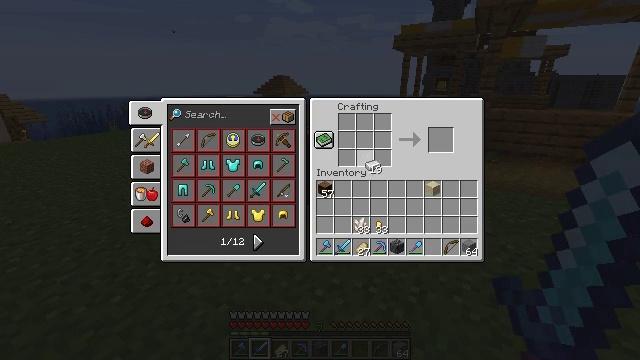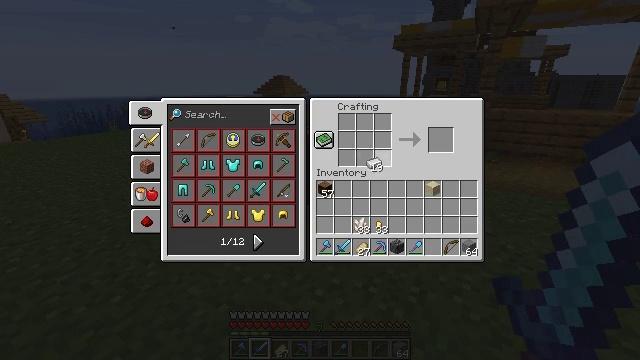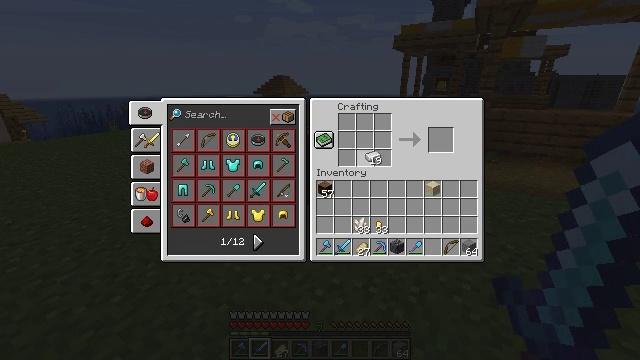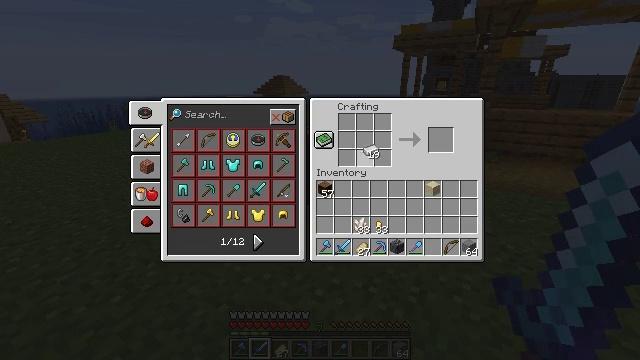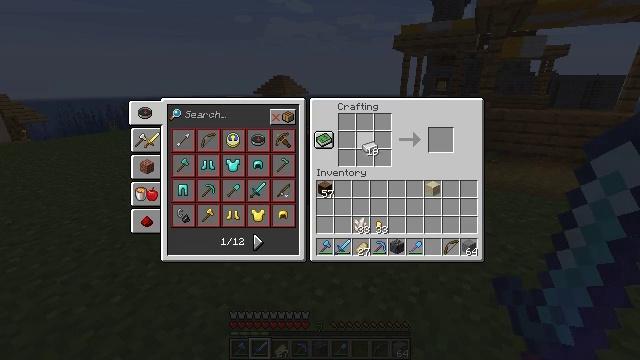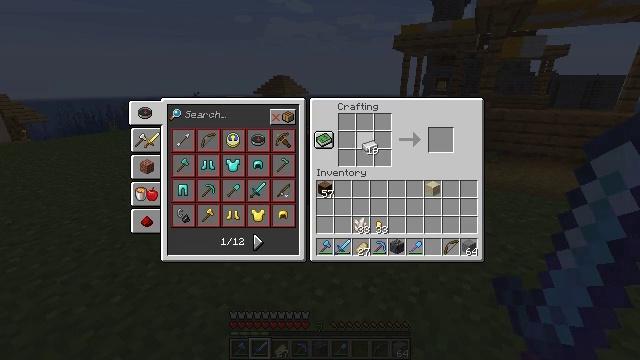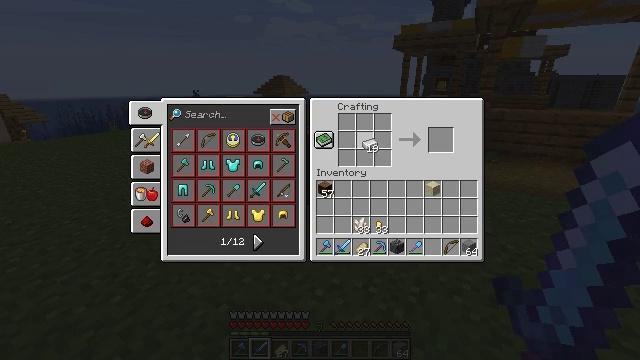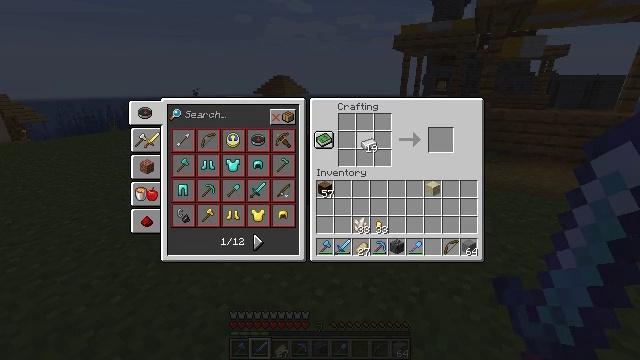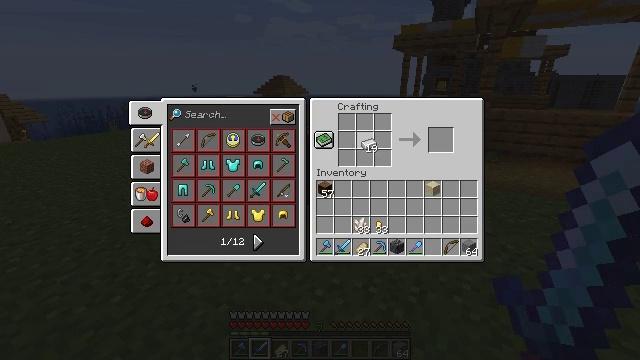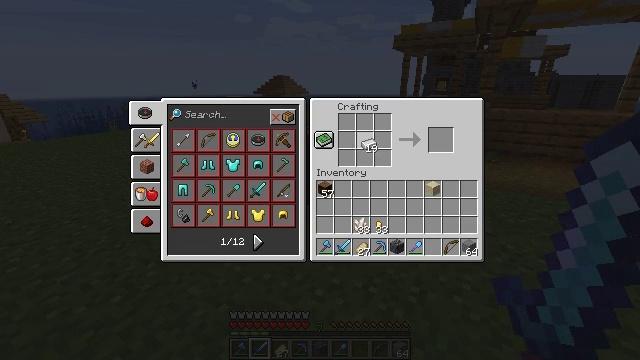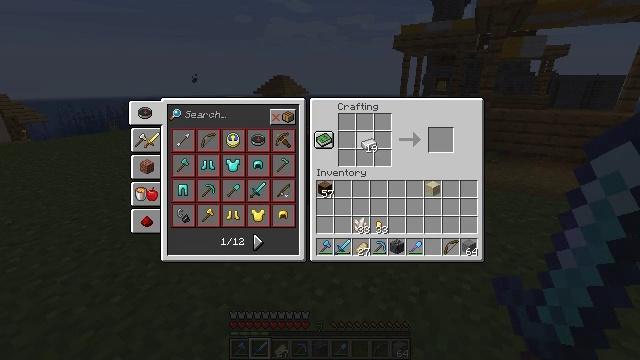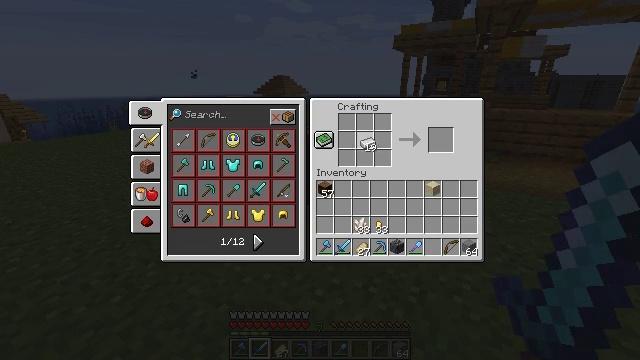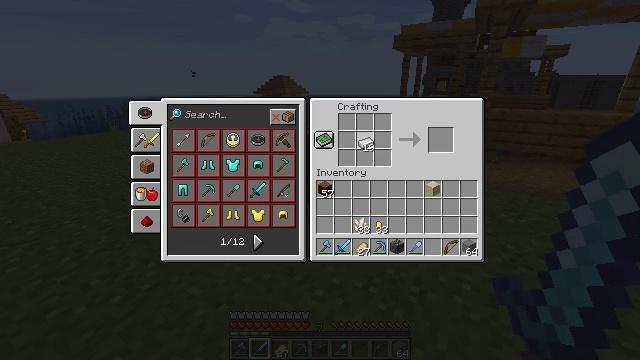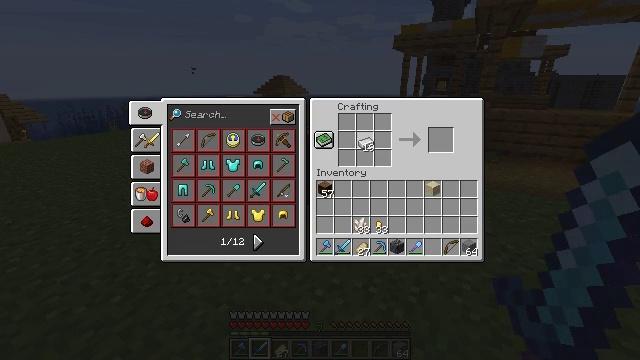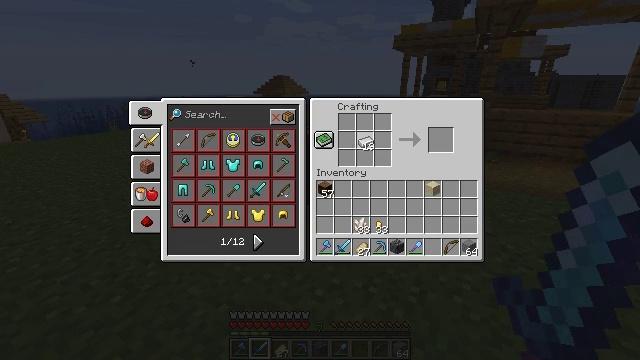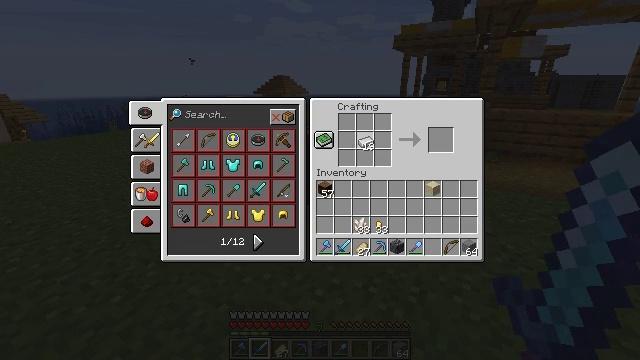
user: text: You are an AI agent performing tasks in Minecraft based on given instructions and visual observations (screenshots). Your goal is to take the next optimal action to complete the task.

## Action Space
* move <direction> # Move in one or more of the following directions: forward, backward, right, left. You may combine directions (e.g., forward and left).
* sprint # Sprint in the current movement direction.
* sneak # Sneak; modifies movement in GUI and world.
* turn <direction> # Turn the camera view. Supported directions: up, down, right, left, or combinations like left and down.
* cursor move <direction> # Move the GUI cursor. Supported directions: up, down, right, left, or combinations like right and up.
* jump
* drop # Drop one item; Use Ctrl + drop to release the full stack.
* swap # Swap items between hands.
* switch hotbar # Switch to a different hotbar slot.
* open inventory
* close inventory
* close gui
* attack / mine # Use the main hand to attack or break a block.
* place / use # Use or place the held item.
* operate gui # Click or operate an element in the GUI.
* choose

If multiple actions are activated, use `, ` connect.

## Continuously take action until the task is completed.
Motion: motion action
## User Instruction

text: Open a crafting table to craft an iron trapdoor.
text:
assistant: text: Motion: no_op
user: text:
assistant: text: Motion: cursor move up
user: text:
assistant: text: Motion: no_op
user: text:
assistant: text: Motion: no_op
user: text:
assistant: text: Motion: no_op
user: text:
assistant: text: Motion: no_op
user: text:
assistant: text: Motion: no_op
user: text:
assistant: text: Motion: no_op
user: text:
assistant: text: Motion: no_op
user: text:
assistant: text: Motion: no_op
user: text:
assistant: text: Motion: no_op
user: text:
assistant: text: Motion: no_op
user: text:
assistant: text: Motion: no_op
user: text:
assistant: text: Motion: no_op
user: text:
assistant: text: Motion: no_op
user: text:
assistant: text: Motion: no_op
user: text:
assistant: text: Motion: no_op
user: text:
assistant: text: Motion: no_op
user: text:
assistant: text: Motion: choose
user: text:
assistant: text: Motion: choose
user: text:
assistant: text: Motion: choose
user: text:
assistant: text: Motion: cursor move right, choose
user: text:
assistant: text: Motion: choose
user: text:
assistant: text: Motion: choose
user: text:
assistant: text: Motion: cursor move down, choose
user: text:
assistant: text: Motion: choose
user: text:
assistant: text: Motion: choose
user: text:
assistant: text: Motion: choose
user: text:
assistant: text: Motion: choose
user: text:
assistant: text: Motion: choose